Question: In a web app I am developing, I am experiencing a difference in placement in the DOM of elements when testing between Chrome and Firefox.
When viewing the page in Chrome, elements from the '<head>' tag seem to be placed in the '<body>', along with a bit of whitespace. This does not appear when viewing the site in FireFox.
What could cause element missplacement like this? <URL>

I am generating the page in PHP, pulling in data from a MySql database.
'db.php' is included in 'header.php', which is included in 'index.php'
header.php:
'''
<?php require('db.php'); ?>
<!DOCTYPE html>
<html>
<head>
<title>The Signpost: Archives</title>
<meta name="keywords" content="..." />
<meta name="title" content="..." />
<meta name="description" content="..." />
<meta http-equiv="Content-Type" content="text/html; charset=UTF-8" />
<link href="style.css" rel="stylesheet" type="text/css" />
</head>
<body>
<div id="container">
<a href="http://www.wsusignpost.com">
Main Signpost Website
</a>
<h1>
<img id="banner" src="..." \>
</h1>
'''
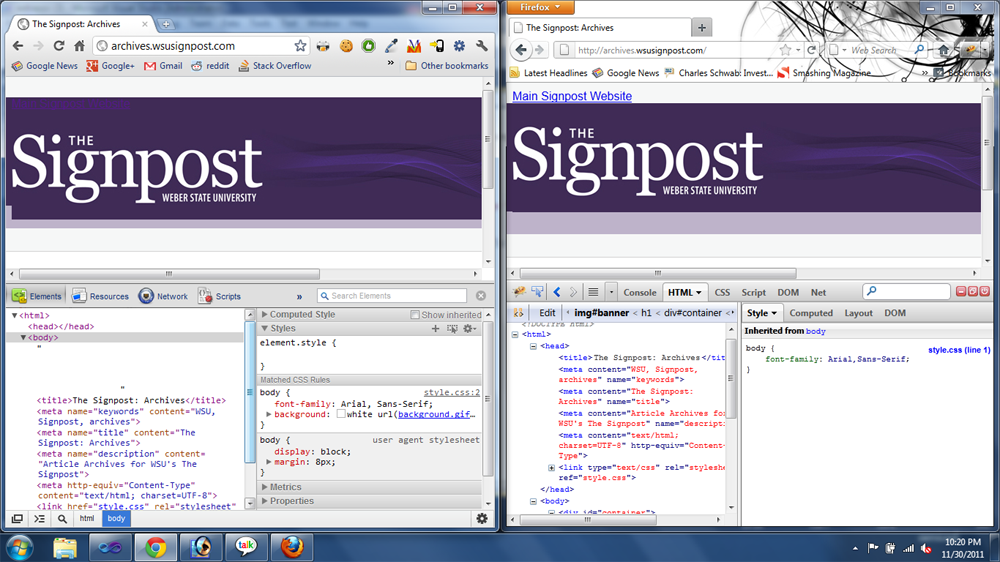
Answer: I base myself on @Lachlan insightful answer, and expanding on that:
'''
'''
represent the Byte Order Mark symbol as rendered on the page. Being there 2 of them, looks like both files (main page and required one) are saved with UTF-8 with BOM, and that may cause the rendering problems (coming before the DOCTYPE).
Try saving your files as 'UTF without BOM' in your editor and see if that solves the problem.